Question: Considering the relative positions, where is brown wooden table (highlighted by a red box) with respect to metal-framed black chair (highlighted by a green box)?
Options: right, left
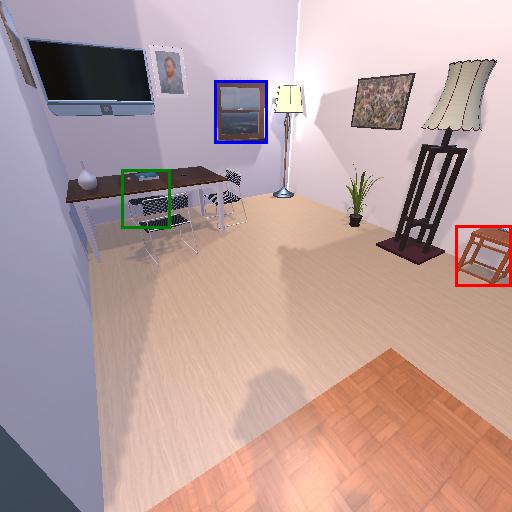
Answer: right